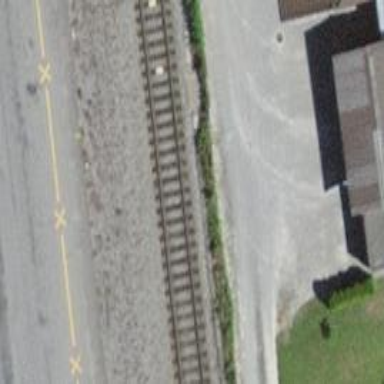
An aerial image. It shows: Railway signal.